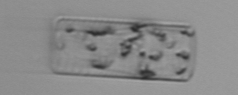
Label: Guinardia_flaccida